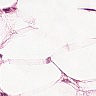
Metastatic tissue present: yes